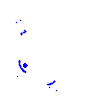
Particle: electron